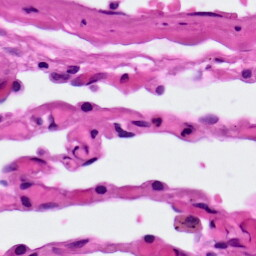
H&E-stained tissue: Lung